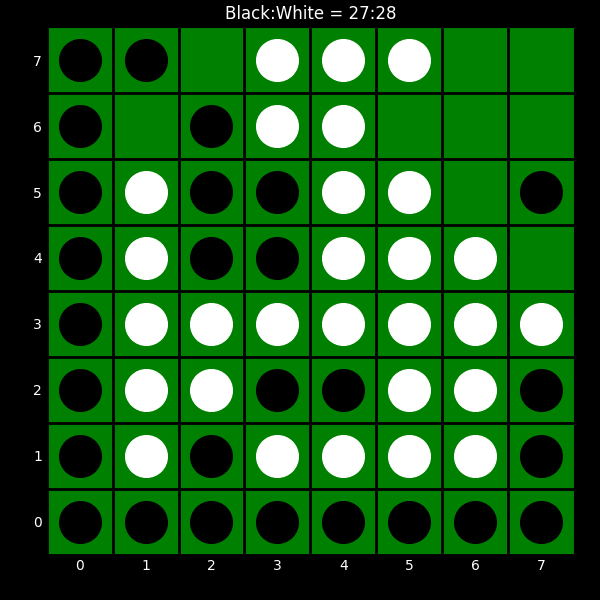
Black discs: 27
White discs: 28